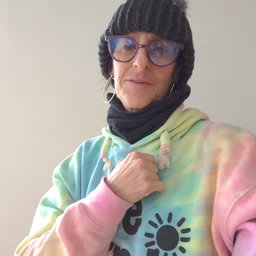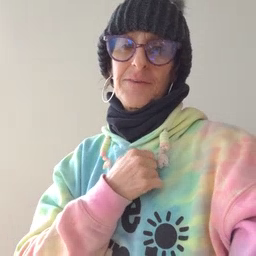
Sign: food